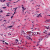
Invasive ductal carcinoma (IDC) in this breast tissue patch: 0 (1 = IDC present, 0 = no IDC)